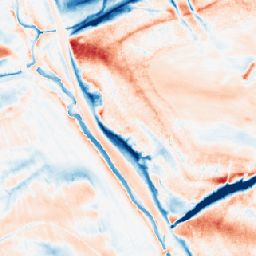
Category: classical
Decomposition family: gaussian_anisotropic
Decomposition parameters: sigma_x: 2
sigma_y: 10
Upsampling method: area
Upsampling parameters: scale: 8
Upsampling scale: 8